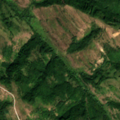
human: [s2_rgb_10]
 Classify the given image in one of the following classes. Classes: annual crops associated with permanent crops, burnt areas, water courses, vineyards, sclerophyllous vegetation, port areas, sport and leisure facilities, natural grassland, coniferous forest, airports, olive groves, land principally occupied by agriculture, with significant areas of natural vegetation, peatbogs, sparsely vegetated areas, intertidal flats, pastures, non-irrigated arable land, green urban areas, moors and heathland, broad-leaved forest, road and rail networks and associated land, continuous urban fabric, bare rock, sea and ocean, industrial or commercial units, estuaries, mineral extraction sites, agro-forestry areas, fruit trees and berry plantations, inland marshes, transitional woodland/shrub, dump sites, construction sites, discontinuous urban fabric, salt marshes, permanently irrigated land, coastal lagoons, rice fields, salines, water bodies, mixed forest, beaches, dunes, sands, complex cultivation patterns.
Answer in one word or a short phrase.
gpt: pastures, broad-leaved forest